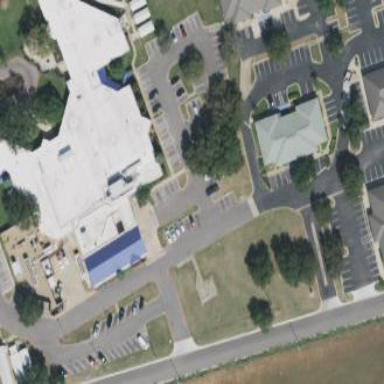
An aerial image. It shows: Healthcare facility identified as hospital.